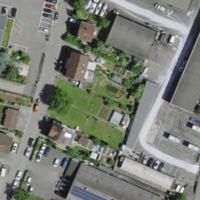
EUNIS habitat code: 54
Species observed at this site:
Corylus avellana